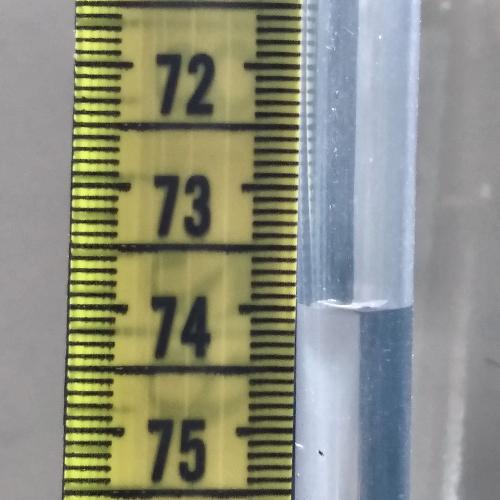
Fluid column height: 74.0 cm